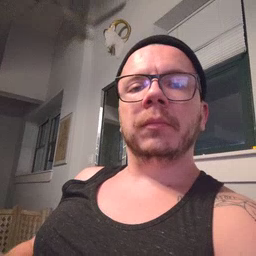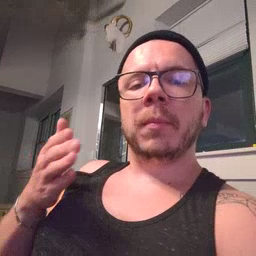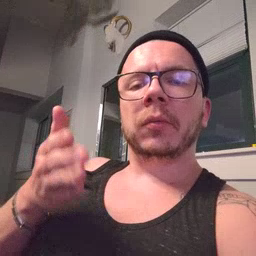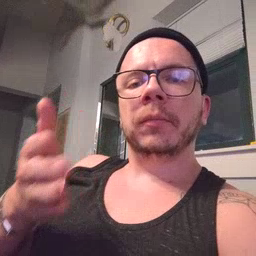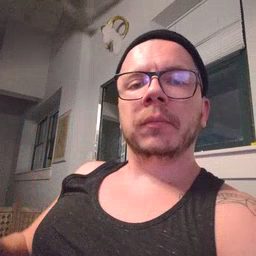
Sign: boat